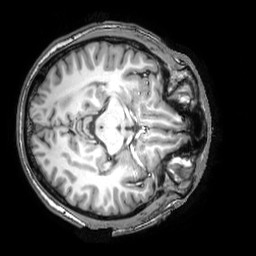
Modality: T1w
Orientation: axial
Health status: healthy
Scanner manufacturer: philips
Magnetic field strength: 3 T
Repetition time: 0.008129 s
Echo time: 0.003726 s